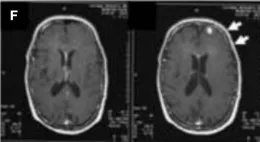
FLAIR images. T1 post-gadolinium images. Of the patient at increasing days post-admission (P. Double arrows in (B,D,F) demonstrate decreasing left frontal sulcal effacement and increasing size of the left frontal enhancing lesion.
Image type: radiology (mri)